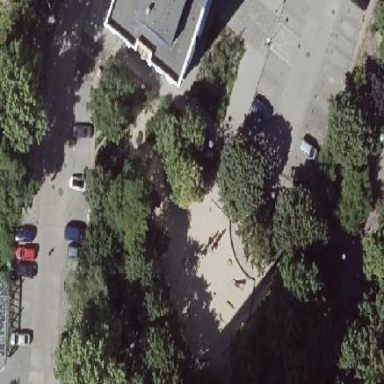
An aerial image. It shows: Playground area for leisure land.